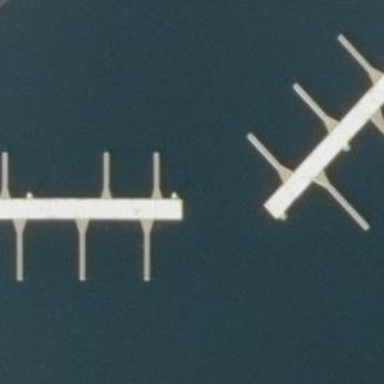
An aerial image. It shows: Man-made pier.